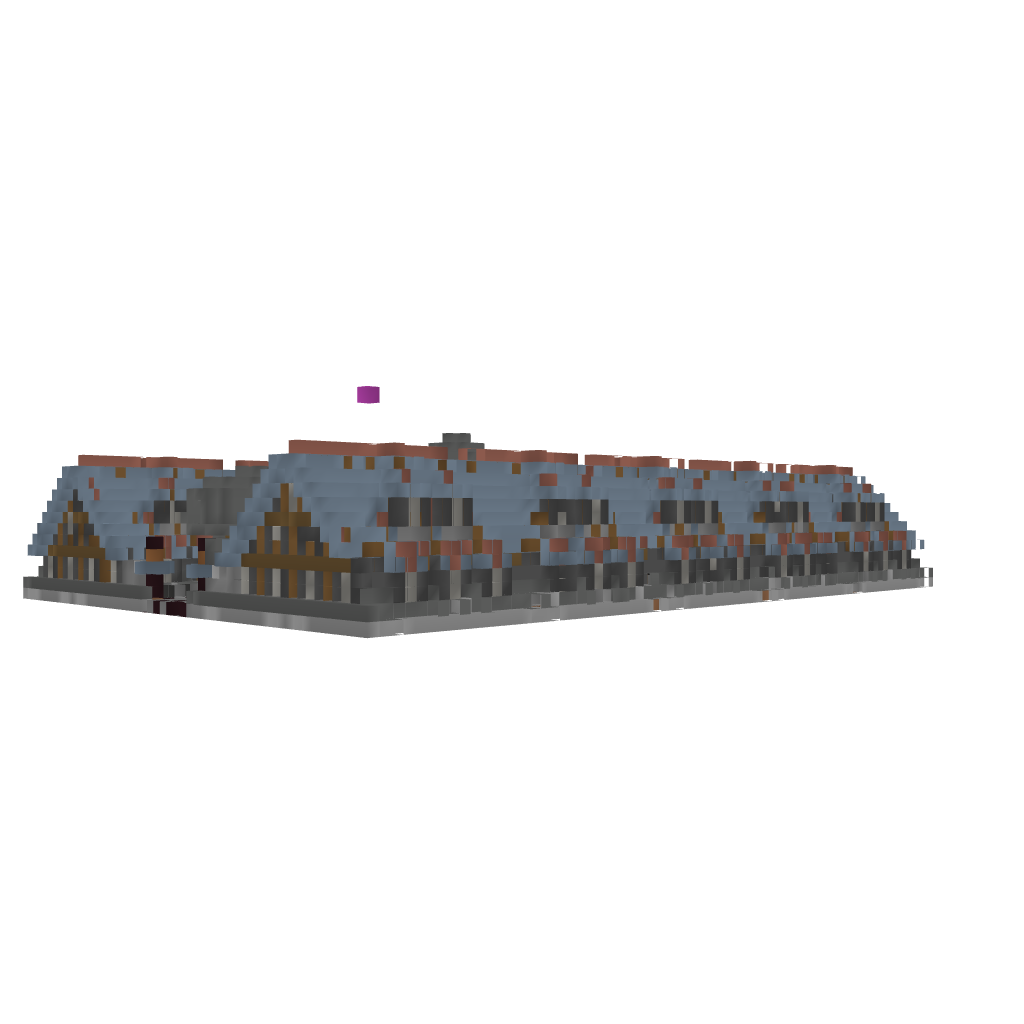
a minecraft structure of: Modular Housing